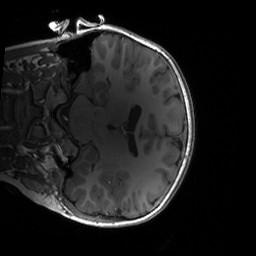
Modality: T1w
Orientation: coronal
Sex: female
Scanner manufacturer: siemens
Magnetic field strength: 3 T
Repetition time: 1.9 s
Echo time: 0.00243 s